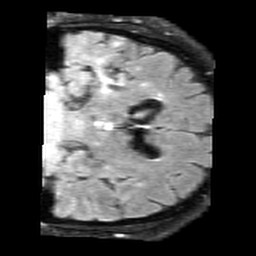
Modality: FLAIR
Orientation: coronal
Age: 58
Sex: male
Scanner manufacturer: siemens
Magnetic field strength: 3 T
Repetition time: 9 s
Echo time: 0.099 s